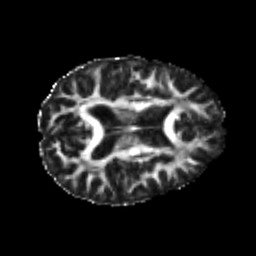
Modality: FA
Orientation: axial
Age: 21
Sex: male
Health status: healthy
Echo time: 0.074 s